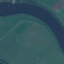
Label: River